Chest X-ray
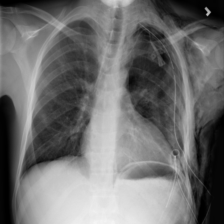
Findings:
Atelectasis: negative
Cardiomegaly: negative
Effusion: negative
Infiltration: negative
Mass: negative
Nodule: negative
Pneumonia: negative
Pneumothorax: negative
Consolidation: negative
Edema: negative
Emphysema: positive
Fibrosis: negative
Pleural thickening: negative
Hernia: negative